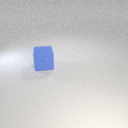
large blue rubber cube